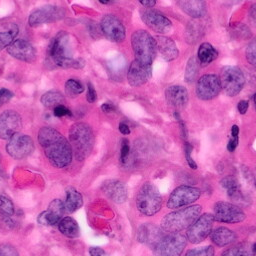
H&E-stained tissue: Pancreatic